Question: OK, first, i'm not going to seek a method to convert the 'Object' to 'String'.
but i'm facing a problem like this:
'''
String.prototype.foo = function() {
return this;
};
var rawString = "abcde";
var fooString = "abcde".foo();
console.log(typeof(rawString) + ': ', rawString);
console.log(typeof(fooString) + ': ', fooString);
'''
or <URL> you preferred.
also, a screenshot is attached:

---
as you can see, i did almost nothing in the prototype method 'foo', i just 'return this'.
but the result of 'typeof' are totally different
Why is this? how can i just return 'abcde' rather thant '{0: "a"...}' ?
Thanks!
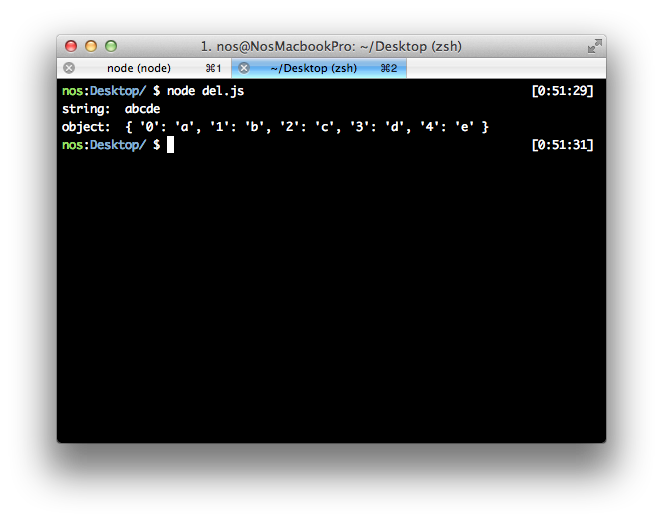
Answer: The 'this' references the 'String Object', so you need to return it like
'''
return this.toString();
'''
which in turn, creates the primitive string version and returns it.